Interaction volume radius: 5 \u00c5
Interaction volume height: 10 \u00c5
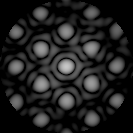
Disorder parameter: 0.1475